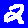
Digit: 2